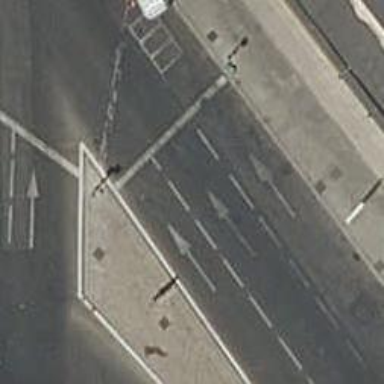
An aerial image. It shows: Road with traffic signals.